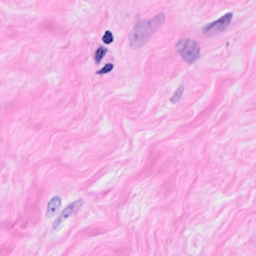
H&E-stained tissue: Breast